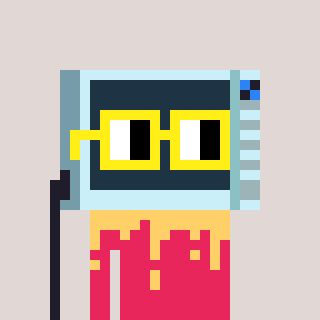
a pixel art character with square yellow glasses, a microwave-shaped head and a redpinkish-colored body on a warm background